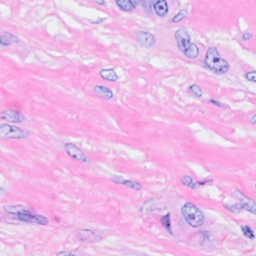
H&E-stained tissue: Breast